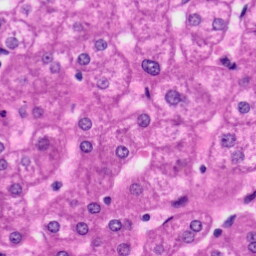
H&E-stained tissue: Liver